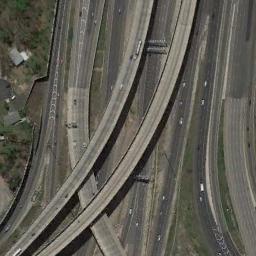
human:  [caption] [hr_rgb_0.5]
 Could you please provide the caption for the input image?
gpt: There are numerous roads of different lengths under the overpass .

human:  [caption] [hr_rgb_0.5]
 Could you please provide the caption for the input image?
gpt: There are several overpasses here .

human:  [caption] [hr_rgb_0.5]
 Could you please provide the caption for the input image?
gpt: The directional overpass is over the roads and some cars are driving on the roads and the overpass .

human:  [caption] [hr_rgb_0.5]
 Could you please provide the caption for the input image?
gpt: The overpass is next to some trees with some cars .

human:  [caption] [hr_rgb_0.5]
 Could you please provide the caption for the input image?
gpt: There are some lawns beside the overpass .